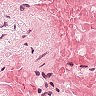
Metastatic tissue present: no